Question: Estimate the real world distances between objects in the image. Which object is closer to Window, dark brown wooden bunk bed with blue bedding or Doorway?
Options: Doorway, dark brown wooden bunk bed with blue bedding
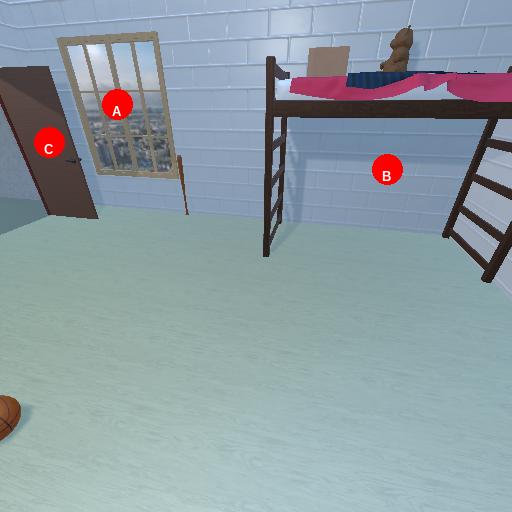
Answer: Doorway